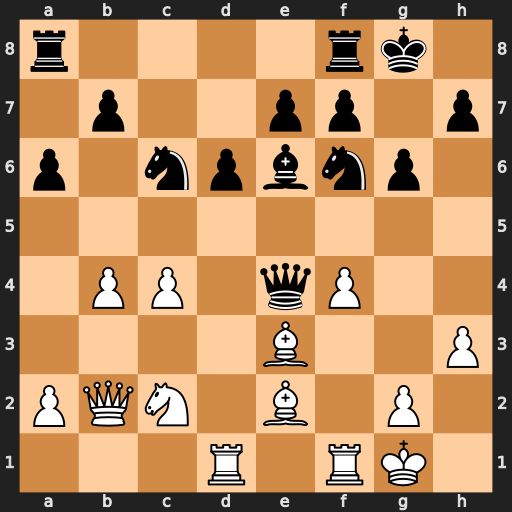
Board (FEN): r4rk1/1p2pp1p/p1npbnp1/8/1PP1qP2/4B2P/PQN1B1P1/3R1RK1
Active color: w
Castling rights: -
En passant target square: -
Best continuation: Bd3 Qxd3 Rxd3